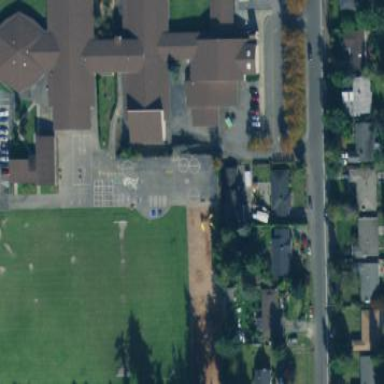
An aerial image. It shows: Multi-sport recreation ground.